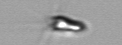
Label: Calciopappus